Question: Was wondering if an api exists to let you use this lock screen within your apps

Thanks.
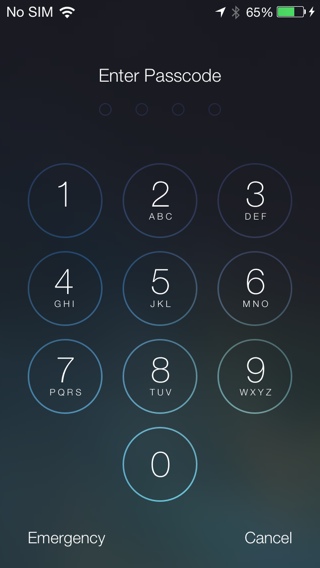
Answer: There is no view in cocoa-touch that provides this lock screen. If you wish to use a lock screen in your app, you will need to implement your own.